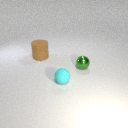
small cyan rubber sphere in front of small green metal sphere